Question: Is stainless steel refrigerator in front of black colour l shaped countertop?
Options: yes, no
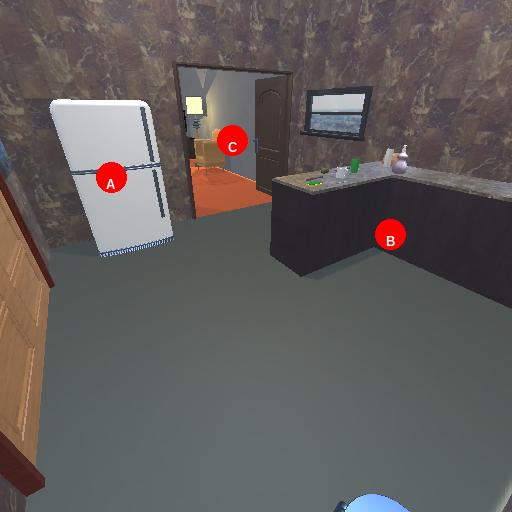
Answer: yes